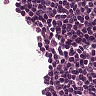
Metastatic tissue present: no